Interaction volume radius: 5 \u00c5
Interaction volume height: 15 \u00c5
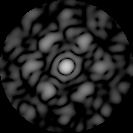
Disorder parameter: 0.6308